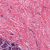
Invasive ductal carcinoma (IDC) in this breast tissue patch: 0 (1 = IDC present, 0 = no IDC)